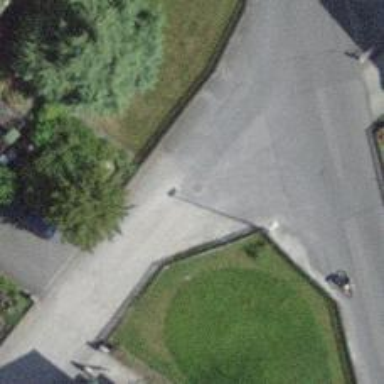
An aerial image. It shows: Residential road with gravel surface.